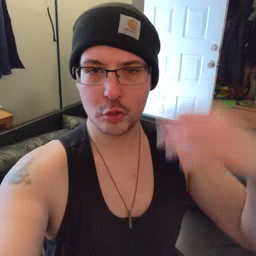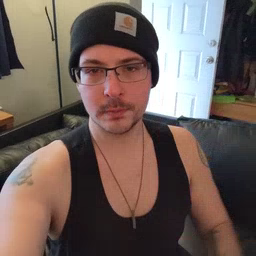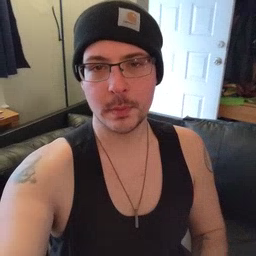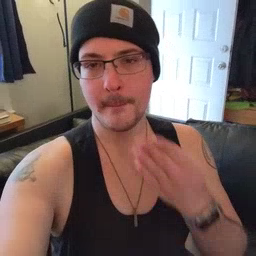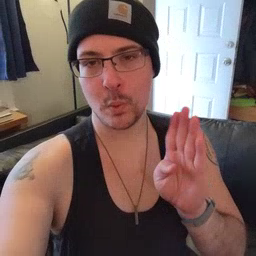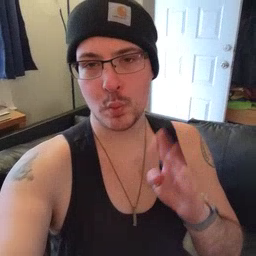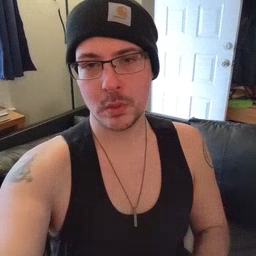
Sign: blue